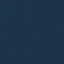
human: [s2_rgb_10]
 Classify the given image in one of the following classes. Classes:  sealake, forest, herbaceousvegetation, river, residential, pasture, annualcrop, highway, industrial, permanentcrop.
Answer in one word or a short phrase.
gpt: SeaLake